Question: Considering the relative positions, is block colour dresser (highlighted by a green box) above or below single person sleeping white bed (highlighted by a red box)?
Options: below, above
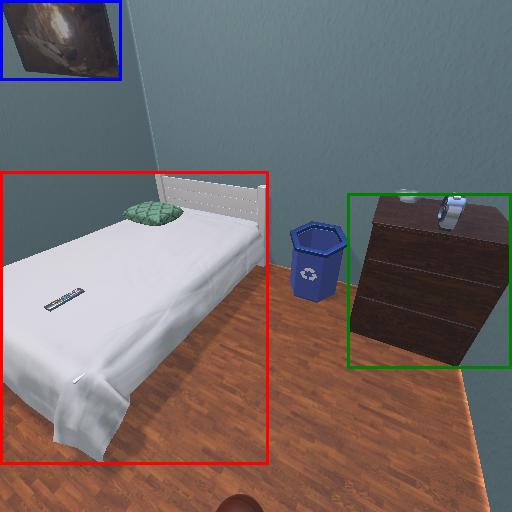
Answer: below